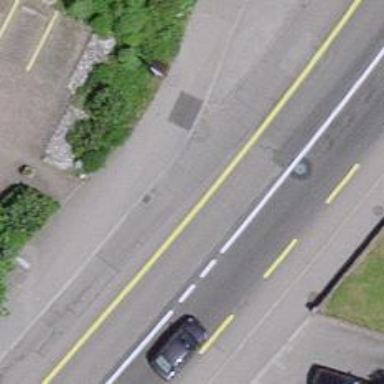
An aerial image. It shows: Asphalt road with primary highway designation. There is dedicated cycle lane on the left.